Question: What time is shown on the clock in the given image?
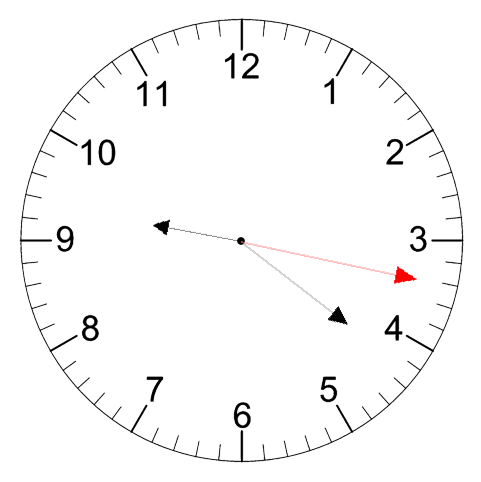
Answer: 09:21:17